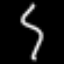
Label: squiggle